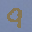
Label: 9